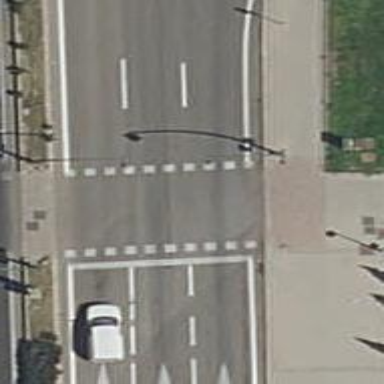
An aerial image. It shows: Traffic signals at road crossing.